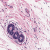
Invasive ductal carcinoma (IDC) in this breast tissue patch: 0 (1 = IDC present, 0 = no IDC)